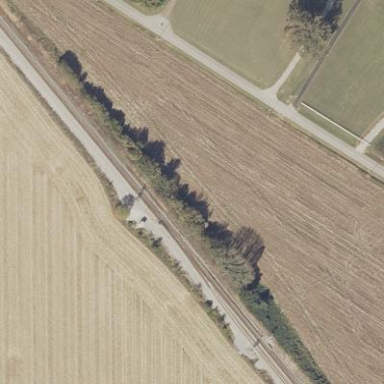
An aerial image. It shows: Railway area.